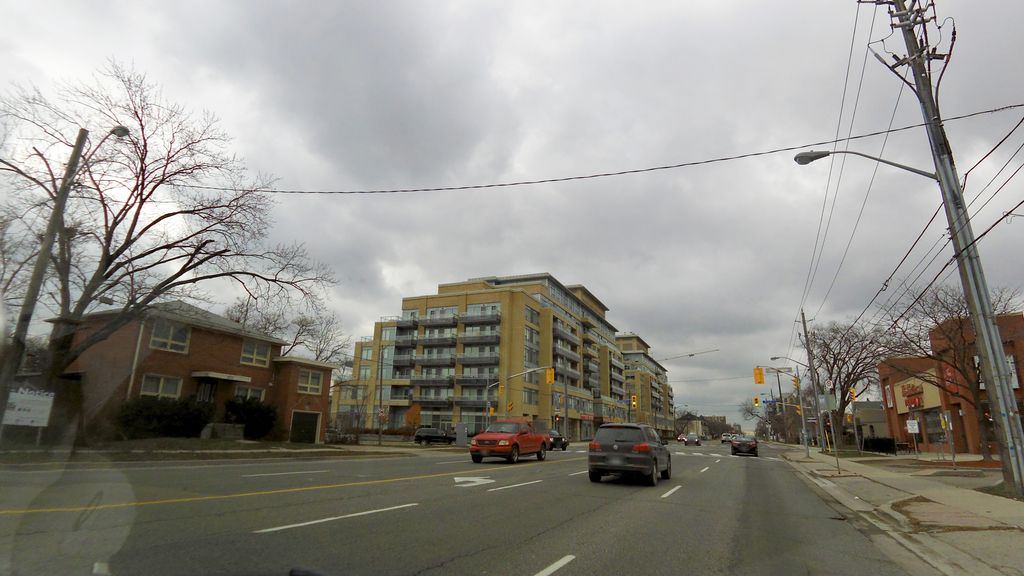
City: toronto